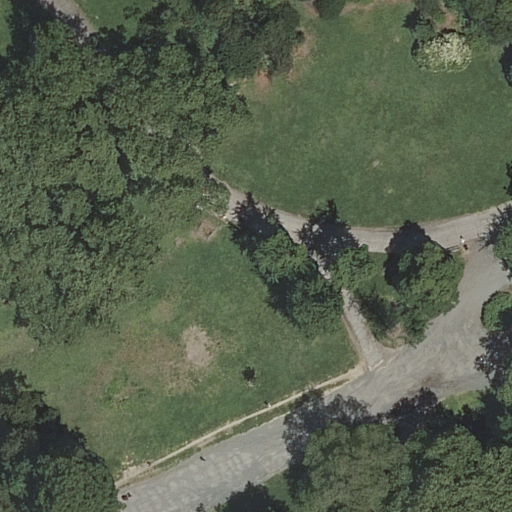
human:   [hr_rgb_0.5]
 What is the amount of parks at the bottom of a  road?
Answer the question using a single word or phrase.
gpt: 0

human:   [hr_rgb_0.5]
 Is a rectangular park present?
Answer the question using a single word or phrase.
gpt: yes

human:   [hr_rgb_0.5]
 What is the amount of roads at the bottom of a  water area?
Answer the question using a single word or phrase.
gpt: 0

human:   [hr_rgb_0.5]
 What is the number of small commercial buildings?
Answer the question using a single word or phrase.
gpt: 0

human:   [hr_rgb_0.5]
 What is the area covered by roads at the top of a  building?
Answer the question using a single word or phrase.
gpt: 0m2

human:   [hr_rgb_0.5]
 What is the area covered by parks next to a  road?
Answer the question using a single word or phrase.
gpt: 10631m2

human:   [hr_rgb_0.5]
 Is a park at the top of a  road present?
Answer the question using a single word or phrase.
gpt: no

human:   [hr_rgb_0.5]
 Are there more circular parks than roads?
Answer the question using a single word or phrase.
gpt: no

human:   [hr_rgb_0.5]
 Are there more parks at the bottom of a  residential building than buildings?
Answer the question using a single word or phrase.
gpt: no

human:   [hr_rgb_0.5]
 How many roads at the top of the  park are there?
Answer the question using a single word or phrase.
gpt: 1

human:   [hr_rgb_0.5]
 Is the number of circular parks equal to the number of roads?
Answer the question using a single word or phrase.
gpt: no

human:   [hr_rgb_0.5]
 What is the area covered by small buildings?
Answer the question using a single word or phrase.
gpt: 0m2

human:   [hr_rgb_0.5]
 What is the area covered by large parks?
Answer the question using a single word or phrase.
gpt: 10631m2

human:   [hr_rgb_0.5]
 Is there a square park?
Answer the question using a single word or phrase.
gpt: no

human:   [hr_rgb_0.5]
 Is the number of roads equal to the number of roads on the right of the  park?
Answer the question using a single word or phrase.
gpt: no

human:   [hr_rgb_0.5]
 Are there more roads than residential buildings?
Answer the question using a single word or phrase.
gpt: yes

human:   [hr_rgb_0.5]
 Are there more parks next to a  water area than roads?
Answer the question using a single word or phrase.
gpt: no

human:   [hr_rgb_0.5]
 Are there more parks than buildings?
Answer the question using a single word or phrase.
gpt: yes

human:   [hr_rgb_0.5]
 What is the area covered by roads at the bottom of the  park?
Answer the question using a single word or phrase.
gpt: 0m2

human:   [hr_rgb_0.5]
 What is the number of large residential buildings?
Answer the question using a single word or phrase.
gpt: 0

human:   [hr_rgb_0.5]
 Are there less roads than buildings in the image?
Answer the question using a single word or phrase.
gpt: no

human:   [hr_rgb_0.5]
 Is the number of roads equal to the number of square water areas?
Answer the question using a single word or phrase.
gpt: no

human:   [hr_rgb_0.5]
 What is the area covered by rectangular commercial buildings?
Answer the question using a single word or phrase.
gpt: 0m2

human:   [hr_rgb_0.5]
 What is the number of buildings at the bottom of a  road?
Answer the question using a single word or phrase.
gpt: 0

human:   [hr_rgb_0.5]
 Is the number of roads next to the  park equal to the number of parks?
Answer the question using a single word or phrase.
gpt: no

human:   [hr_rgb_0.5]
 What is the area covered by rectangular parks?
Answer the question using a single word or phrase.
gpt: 10631m2

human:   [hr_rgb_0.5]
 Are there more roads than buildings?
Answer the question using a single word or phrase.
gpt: yes

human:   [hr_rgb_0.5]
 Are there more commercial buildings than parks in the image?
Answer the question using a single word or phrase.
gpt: no

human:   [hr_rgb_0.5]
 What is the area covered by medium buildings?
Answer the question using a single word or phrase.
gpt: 0m2

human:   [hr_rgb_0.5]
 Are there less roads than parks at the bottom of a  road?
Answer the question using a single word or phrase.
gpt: no

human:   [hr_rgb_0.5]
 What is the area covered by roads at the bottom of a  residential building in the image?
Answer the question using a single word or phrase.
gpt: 0m2

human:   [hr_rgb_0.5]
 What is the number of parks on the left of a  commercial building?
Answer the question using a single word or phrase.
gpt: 0

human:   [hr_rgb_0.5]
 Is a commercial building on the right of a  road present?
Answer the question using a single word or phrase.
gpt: no

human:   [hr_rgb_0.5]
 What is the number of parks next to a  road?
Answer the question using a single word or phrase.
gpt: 1

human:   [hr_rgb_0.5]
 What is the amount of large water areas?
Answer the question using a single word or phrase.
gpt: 0

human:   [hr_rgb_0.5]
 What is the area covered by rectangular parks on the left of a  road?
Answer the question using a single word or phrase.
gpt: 0m2